Question: In Android, I want to create a particular control which may require to set the location of a component by fixed coordinates.
This is what I want to do. These screenshot are taken from a swing application of mine. I want to clone the buttons on top and their behaviour, into an android application. Basically if there are too many buttons in the menubar, left and/or right arrows appear, and clicking on them will scroll horizontally to access the hidden buttons.

I need to be able to set the coordinates of an horizontal linear layout inside another one, and even to set negative coordinates in order to scroll on the right.
I'm doing this using a null layout in swing. Can I achieve this with Android ?
I'm not sure if an 'HorizontalScrollView' can do this. Could someone point out a good tutorial or something related to what I'd like to do.
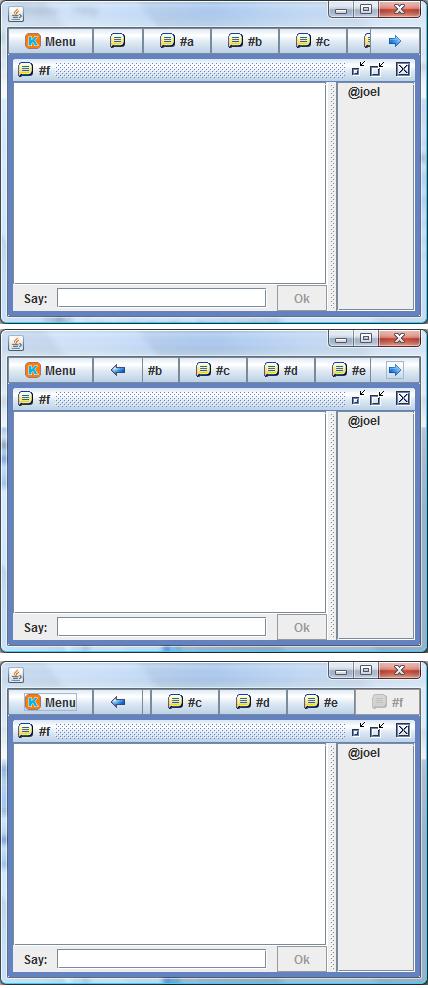
Answer: I think a HorizontalScrollView can achieve what you intend to do with your Menu Bar. You don't need these "scroll" Buttons, because a user can swipe the menu.
You can nest LinearLayouts together, however you want. if you want to control their flow try to apply margins to them. You can set fixed Coordinates in an AbsoluteLayout, too.